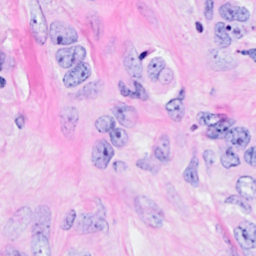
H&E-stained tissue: Breast